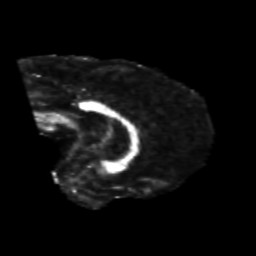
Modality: FA
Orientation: sagittal
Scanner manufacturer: siemens
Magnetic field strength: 3 T
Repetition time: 6.8 s
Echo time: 0.093 s